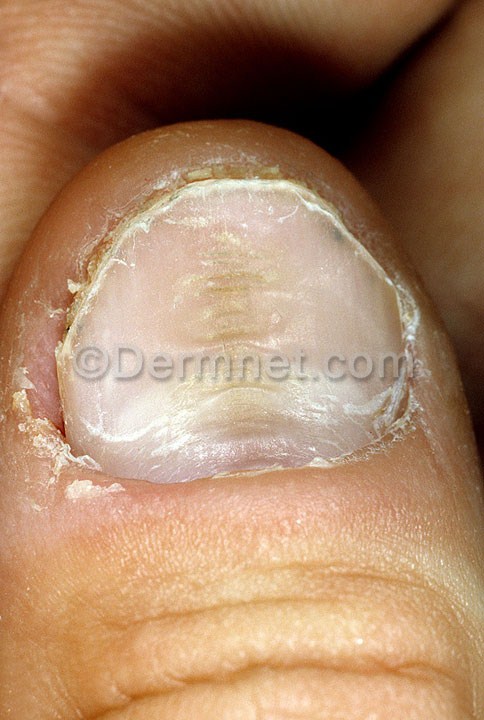
Disease: Nail Fungus and other Nail Disease